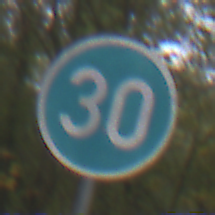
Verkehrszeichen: VorgeschriebeneMindestgeschwindigkeit
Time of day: MorningAfternoon
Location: Outdoor (Urban)
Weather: PartlyCloudy
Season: NotSpecified
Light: Natural